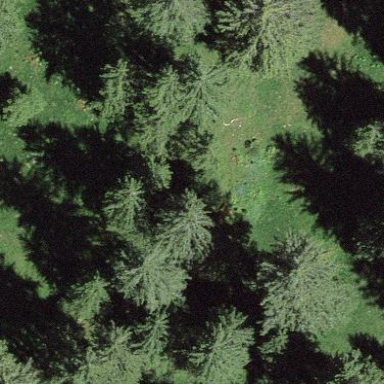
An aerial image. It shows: Serene woodland landscape.